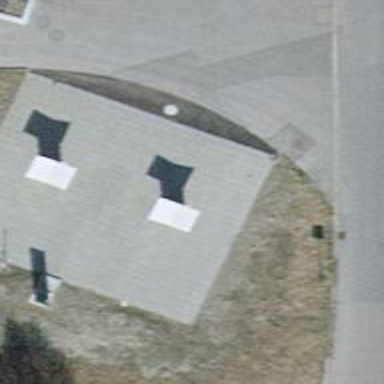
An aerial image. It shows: Charging station.